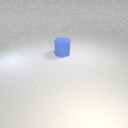
large blue rubber cylinder